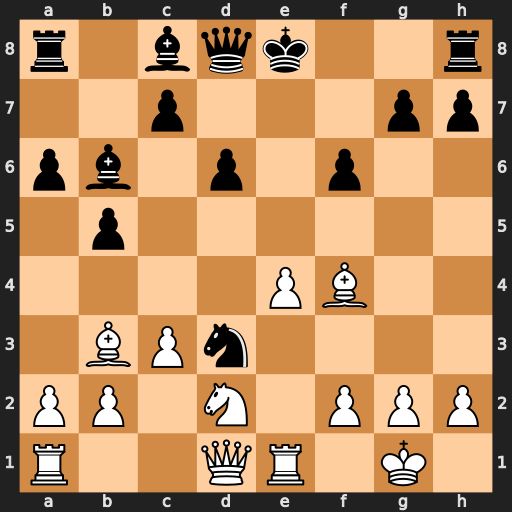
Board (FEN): r1bqk2r/2p3pp/pb1p1p2/1p6/4PB2/1BPn4/PP1N1PPP/R2QR1K1
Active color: w
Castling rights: kq
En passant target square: -
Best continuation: Qh5+ g6 Qd5